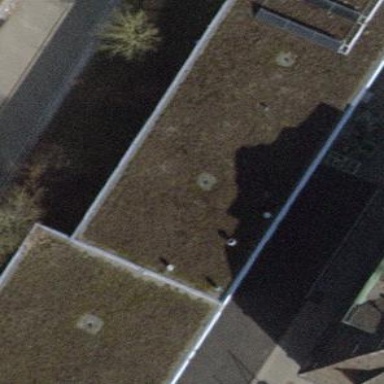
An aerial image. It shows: School building.